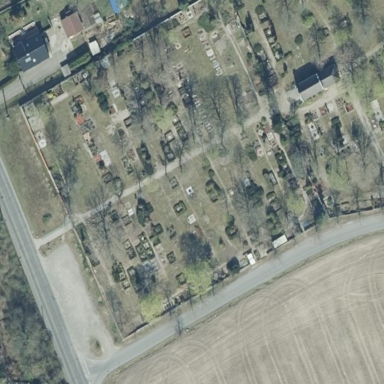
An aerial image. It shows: Cemetery.